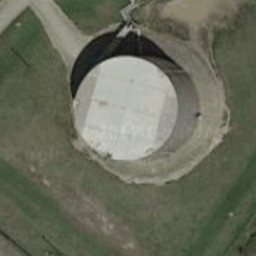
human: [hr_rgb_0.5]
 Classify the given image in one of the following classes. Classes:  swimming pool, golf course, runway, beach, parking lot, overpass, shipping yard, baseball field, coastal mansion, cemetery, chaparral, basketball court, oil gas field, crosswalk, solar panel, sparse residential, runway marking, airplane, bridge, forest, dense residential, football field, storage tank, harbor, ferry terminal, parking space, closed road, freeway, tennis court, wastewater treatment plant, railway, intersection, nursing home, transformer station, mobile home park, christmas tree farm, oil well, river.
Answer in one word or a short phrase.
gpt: storage tank